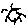
Label: sun